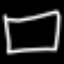
Label: square